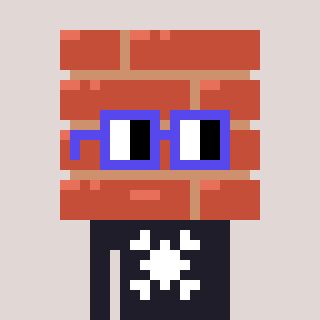
a pixel art character with square blue glasses, a wall-shaped head and a grayscale-colored body on a warm background